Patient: sex M, age 43
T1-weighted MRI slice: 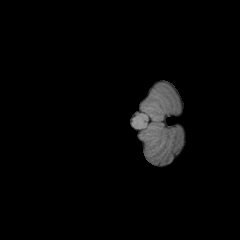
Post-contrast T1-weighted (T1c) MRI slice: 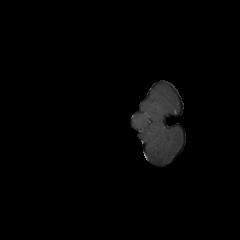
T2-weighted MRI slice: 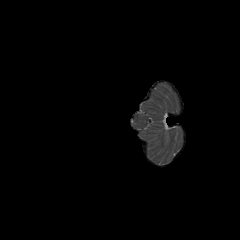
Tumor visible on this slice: no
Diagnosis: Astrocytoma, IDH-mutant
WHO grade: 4